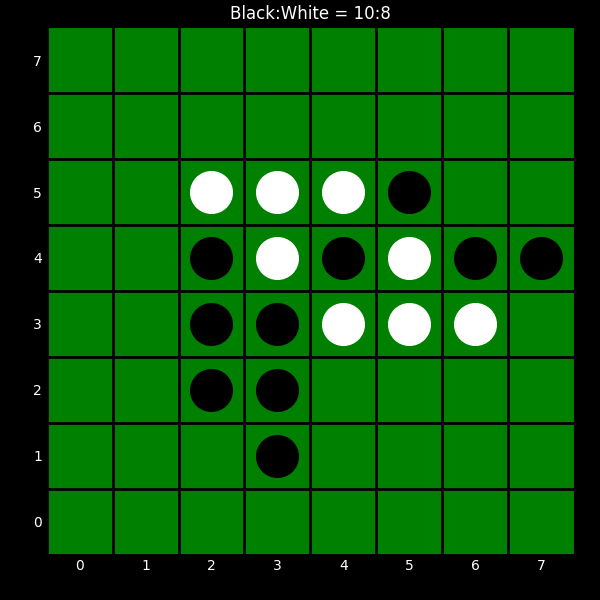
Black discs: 10
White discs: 8